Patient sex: M
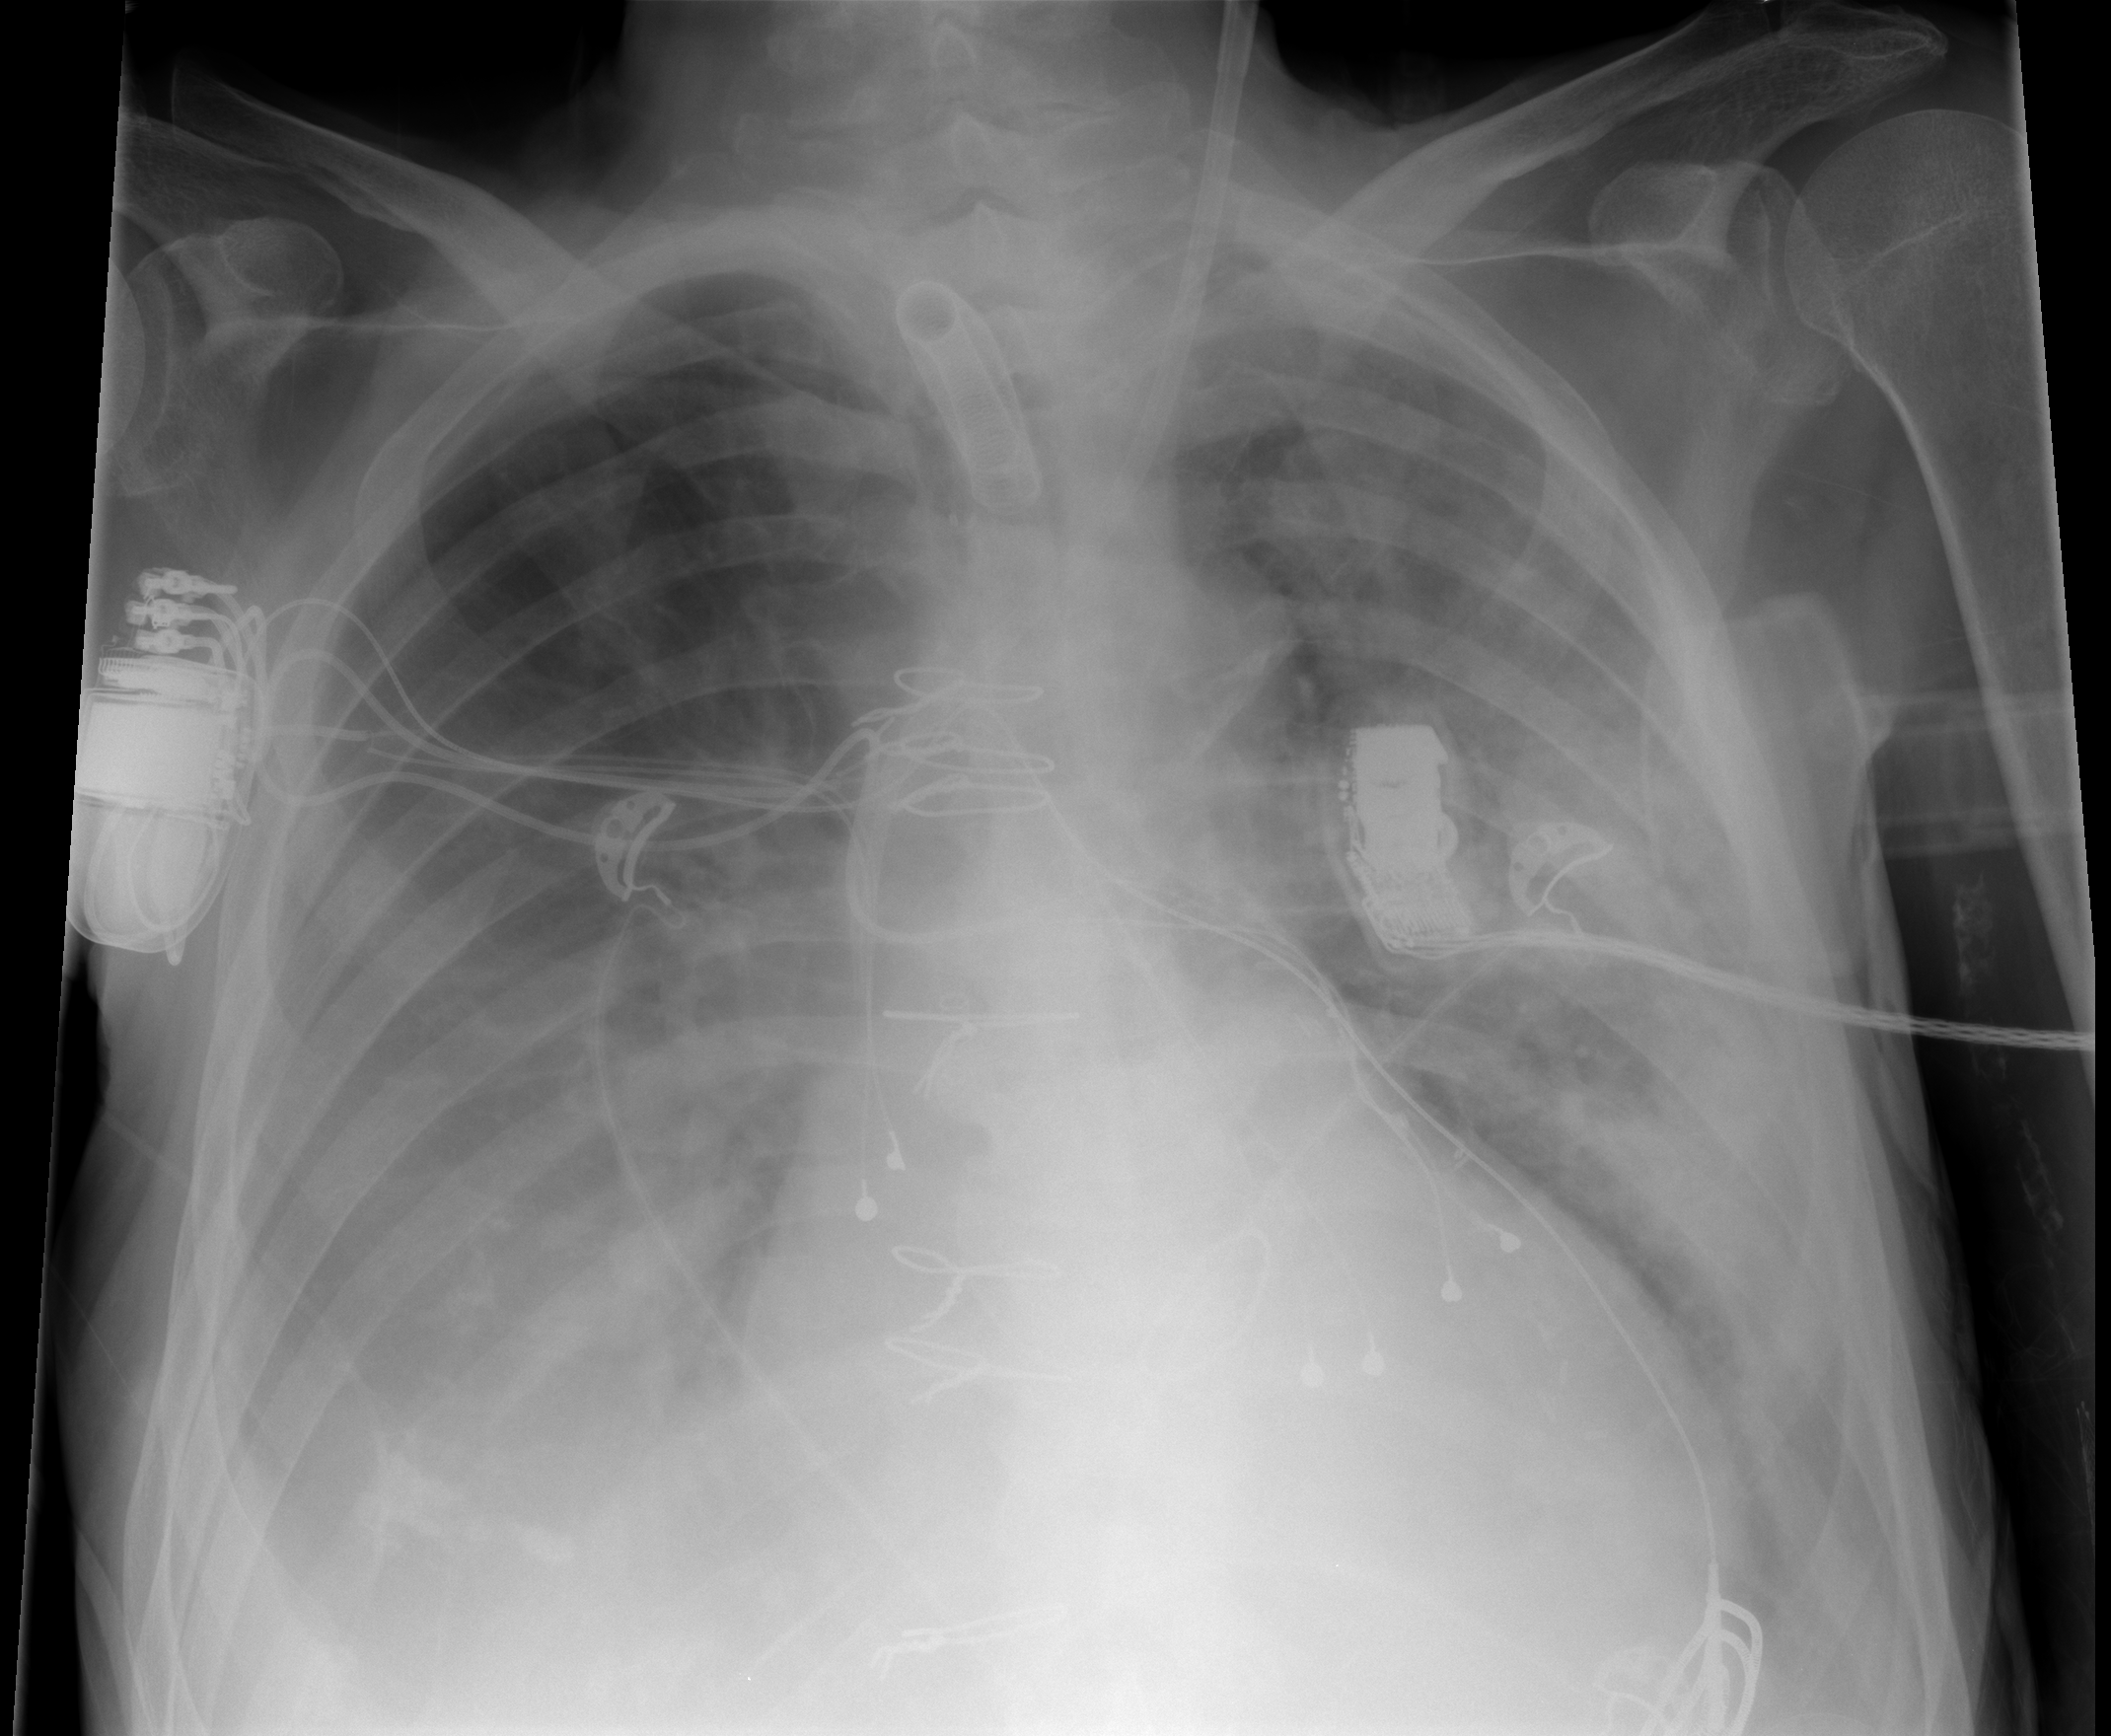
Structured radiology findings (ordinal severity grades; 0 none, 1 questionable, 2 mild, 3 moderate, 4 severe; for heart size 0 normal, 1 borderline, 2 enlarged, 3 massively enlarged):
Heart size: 3
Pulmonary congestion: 2
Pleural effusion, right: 2
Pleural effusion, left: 2
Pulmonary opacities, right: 2
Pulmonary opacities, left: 2
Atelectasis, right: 2
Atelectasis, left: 2